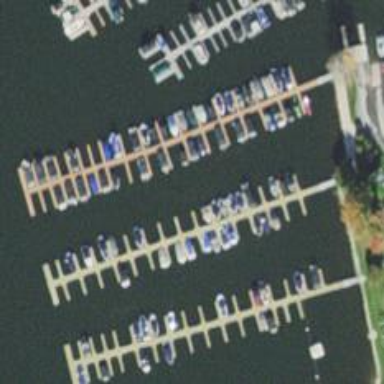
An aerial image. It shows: Man-made pier.